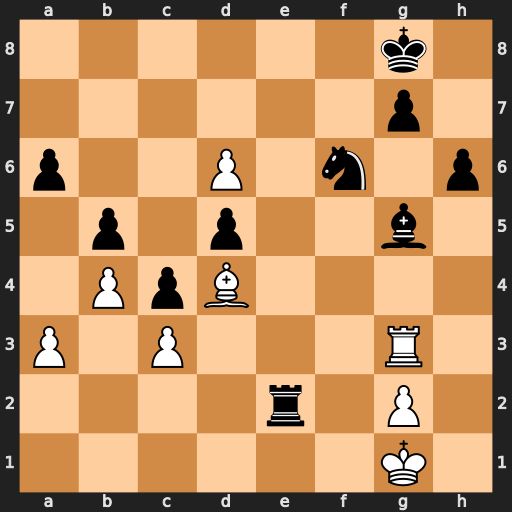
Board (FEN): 6k1/6p1/p2P1n1p/1p1p2b1/1PpB4/P1P3R1/4r1P1/6K1
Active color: w
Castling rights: -
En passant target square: -
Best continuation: Rxg5 hxg5 Bxf6 gxf6 d7